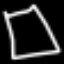
Label: square